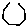
Label: hexagon